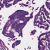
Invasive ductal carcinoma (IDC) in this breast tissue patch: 1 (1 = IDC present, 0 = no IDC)